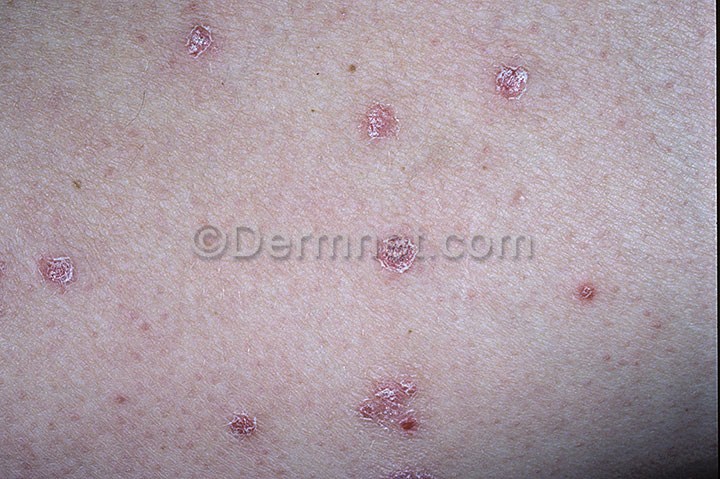
Disease: Psoriasis pictures Lichen Planus and related diseases